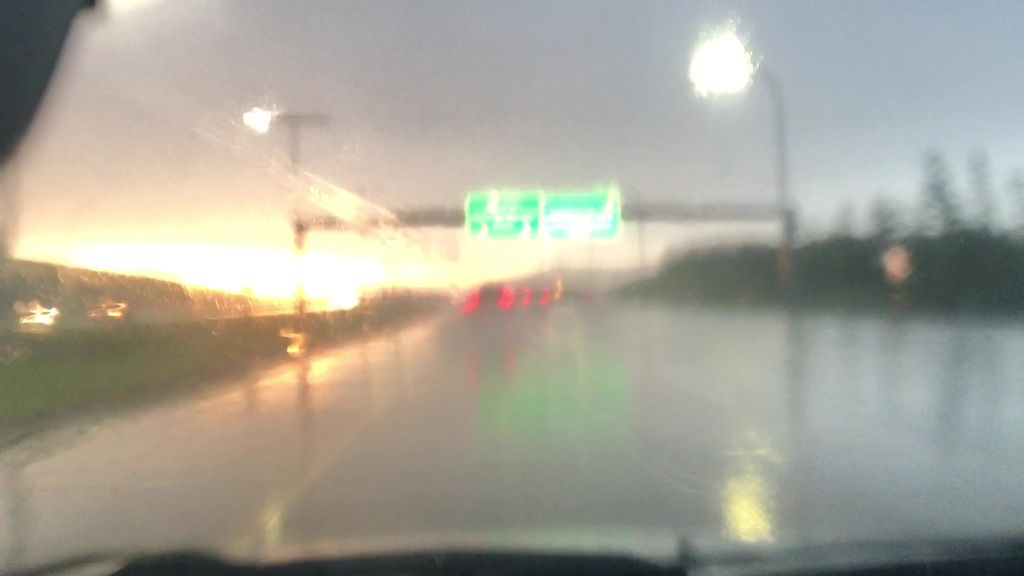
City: edmonton